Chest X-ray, PA view. Patient: 70 years old, sex M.
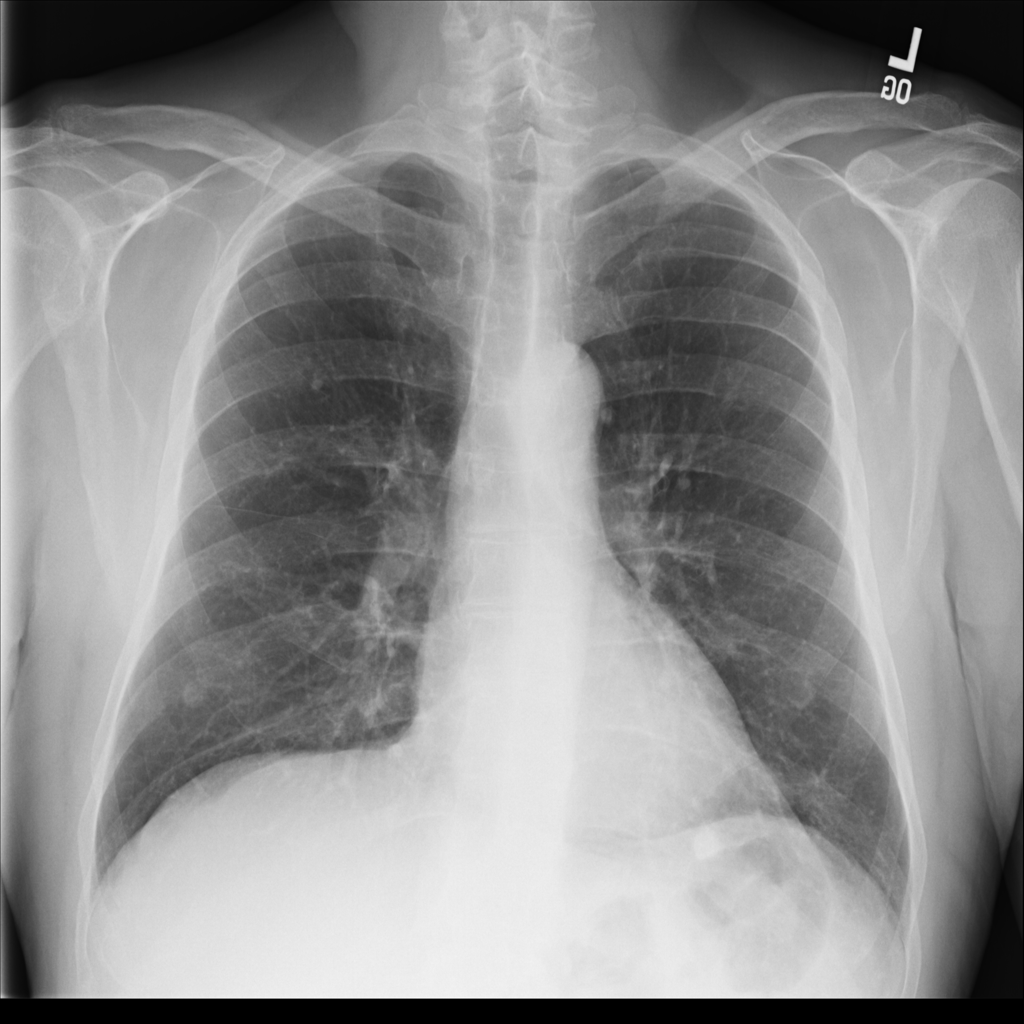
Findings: Fibrosis, Nodule